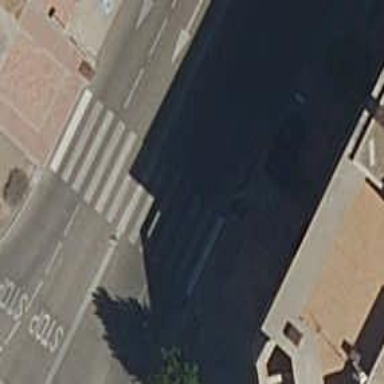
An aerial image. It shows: Crossing road.